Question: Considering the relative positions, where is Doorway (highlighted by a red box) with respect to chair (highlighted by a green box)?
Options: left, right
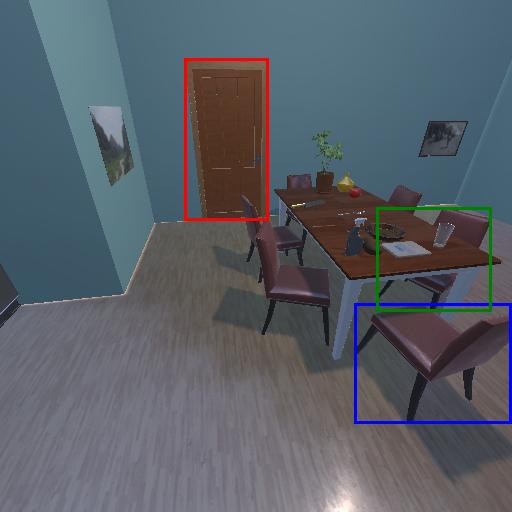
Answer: left